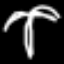
Label: palm tree